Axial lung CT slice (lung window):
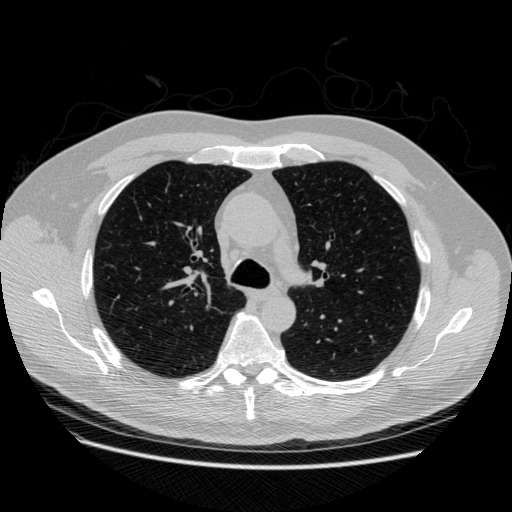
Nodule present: no